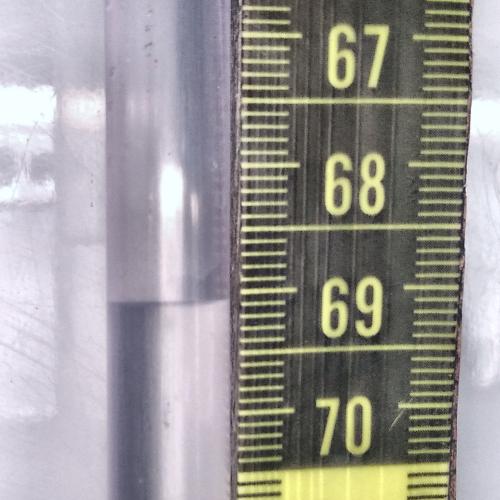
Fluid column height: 69.1 cm